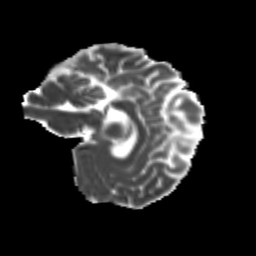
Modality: MD
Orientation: sagittal
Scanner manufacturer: siemens
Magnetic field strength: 3 T
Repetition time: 9.2 s
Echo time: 0.084 s